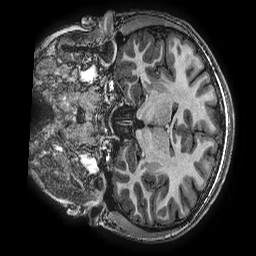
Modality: T1w
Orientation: coronal
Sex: female
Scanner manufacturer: ge
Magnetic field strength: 3 T
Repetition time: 0.00766 s
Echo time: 0.003476 s